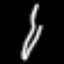
Label: fork